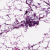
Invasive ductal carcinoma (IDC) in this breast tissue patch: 0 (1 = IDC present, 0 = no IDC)